Question: In a jquery mobile application i have to use three dependant spinboxes as shown in image below
Currently am using this plugin
<URL>
Maximum value for adult / child /infant is 9
Also the infant count should not be greater than adult value. i have created a validation function which will call on click button up /down. But the change made is not affecting the other spinboxes
Below code i have set "max" attribute to infant but its not working
'''
<div class="ui-field-contain">
<label for="adult">ADULT</label>
<input type="text" data-mini="true" data-role="spinbox" name="spin4" id="adult" data-options='{"type":"vertical"}' value="1" min="0" max="9" />
<label for="child">CHILD</label>
<input type="text" data-mini="true" data-role="spinbox" name="child" id="child" data-options='{"type":"vertical"}' value="0" min="0" max="9" />
<label for="infant">Infant</label>
<input type="text" data-mini="true" data-role="spinbox" name="infant" id="infant" data-options='{"type":"vertical"}' value="0" min="0" max="9" />
</div>
// id is the id of spinbox .ie adult, i=child, infant
setValidations:function(id){
console.log("selected id="+id);
console.log("selected id value ="+$("#"+id).val());
$("#infant").attr("max",$("#adult").val())
$("#infant").enhanceWithin();
}
'''
Any help will be appreciated.
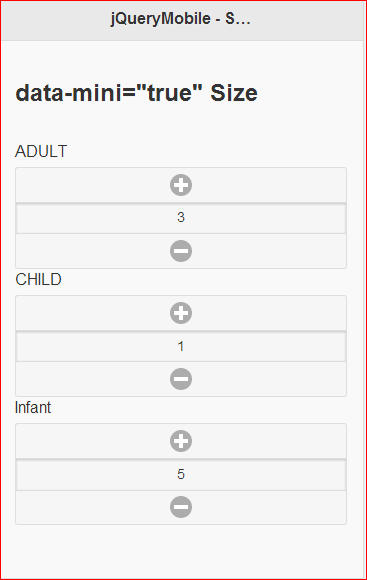
Answer: '''
setValidations:function(id){
$("#infant").attr("max",$("#adult").val())
$("#infant").spinbox({"dmax":$("#adult").val()});
$("#child").spinbox({"dmax":9-$("#adult").val()});
if(id == 'adult') {
$("#child").val(0);
$("#infant").val(0);
}
}
'''